Field crop: tomato
Growth stage: 1
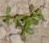
Species: portulaca